Field crop: tomato
Growth stage: 1
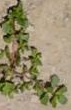
Species: portulaca